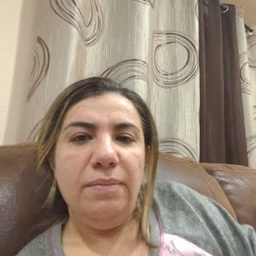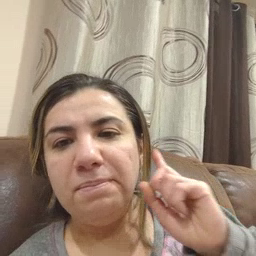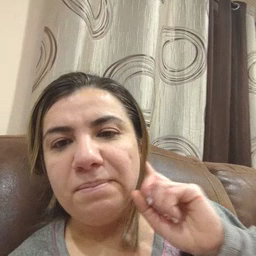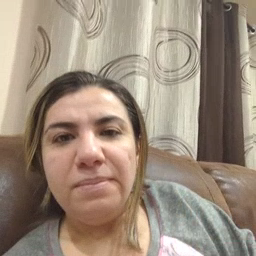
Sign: ear